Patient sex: F
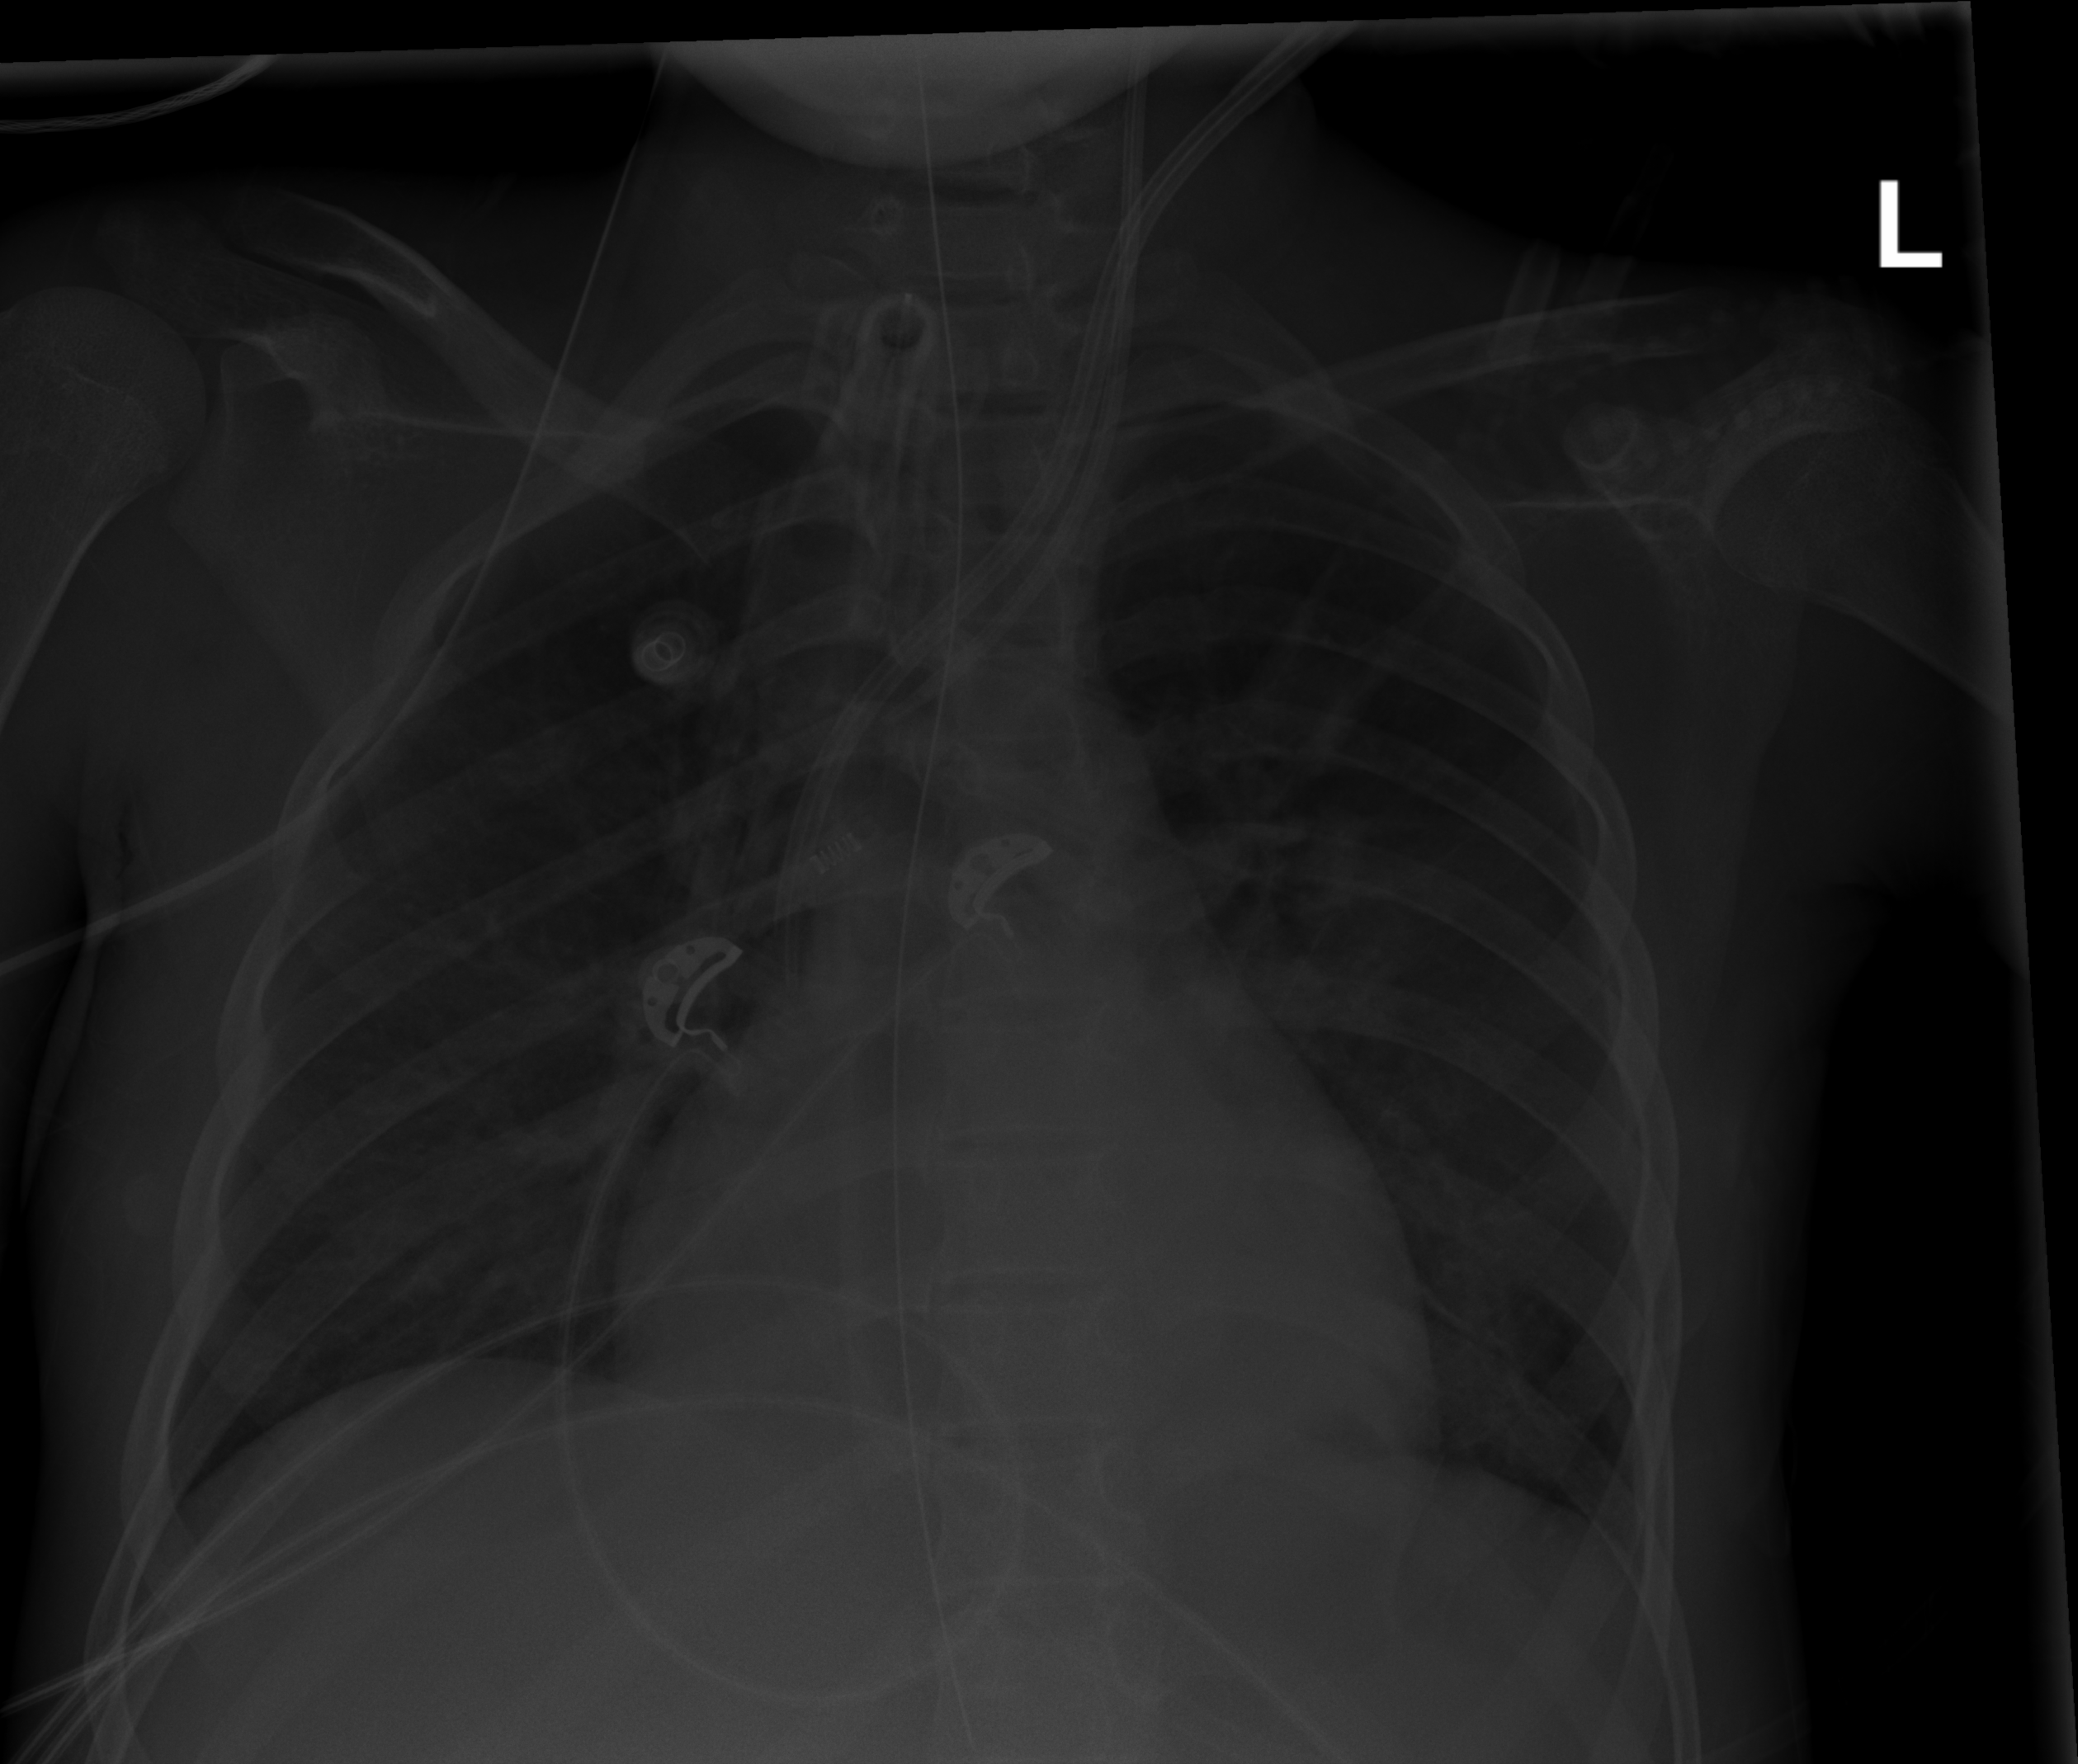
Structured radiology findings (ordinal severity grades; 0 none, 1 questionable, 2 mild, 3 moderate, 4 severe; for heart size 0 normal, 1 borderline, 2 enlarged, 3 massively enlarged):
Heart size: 2
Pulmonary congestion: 0
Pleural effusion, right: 2
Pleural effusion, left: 0
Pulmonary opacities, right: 0
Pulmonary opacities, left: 0
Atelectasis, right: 0
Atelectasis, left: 0